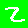
Digit: 2